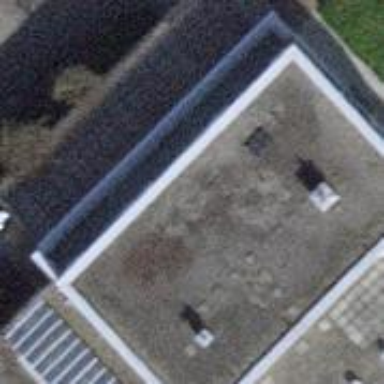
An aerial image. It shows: View of roof of building.